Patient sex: M
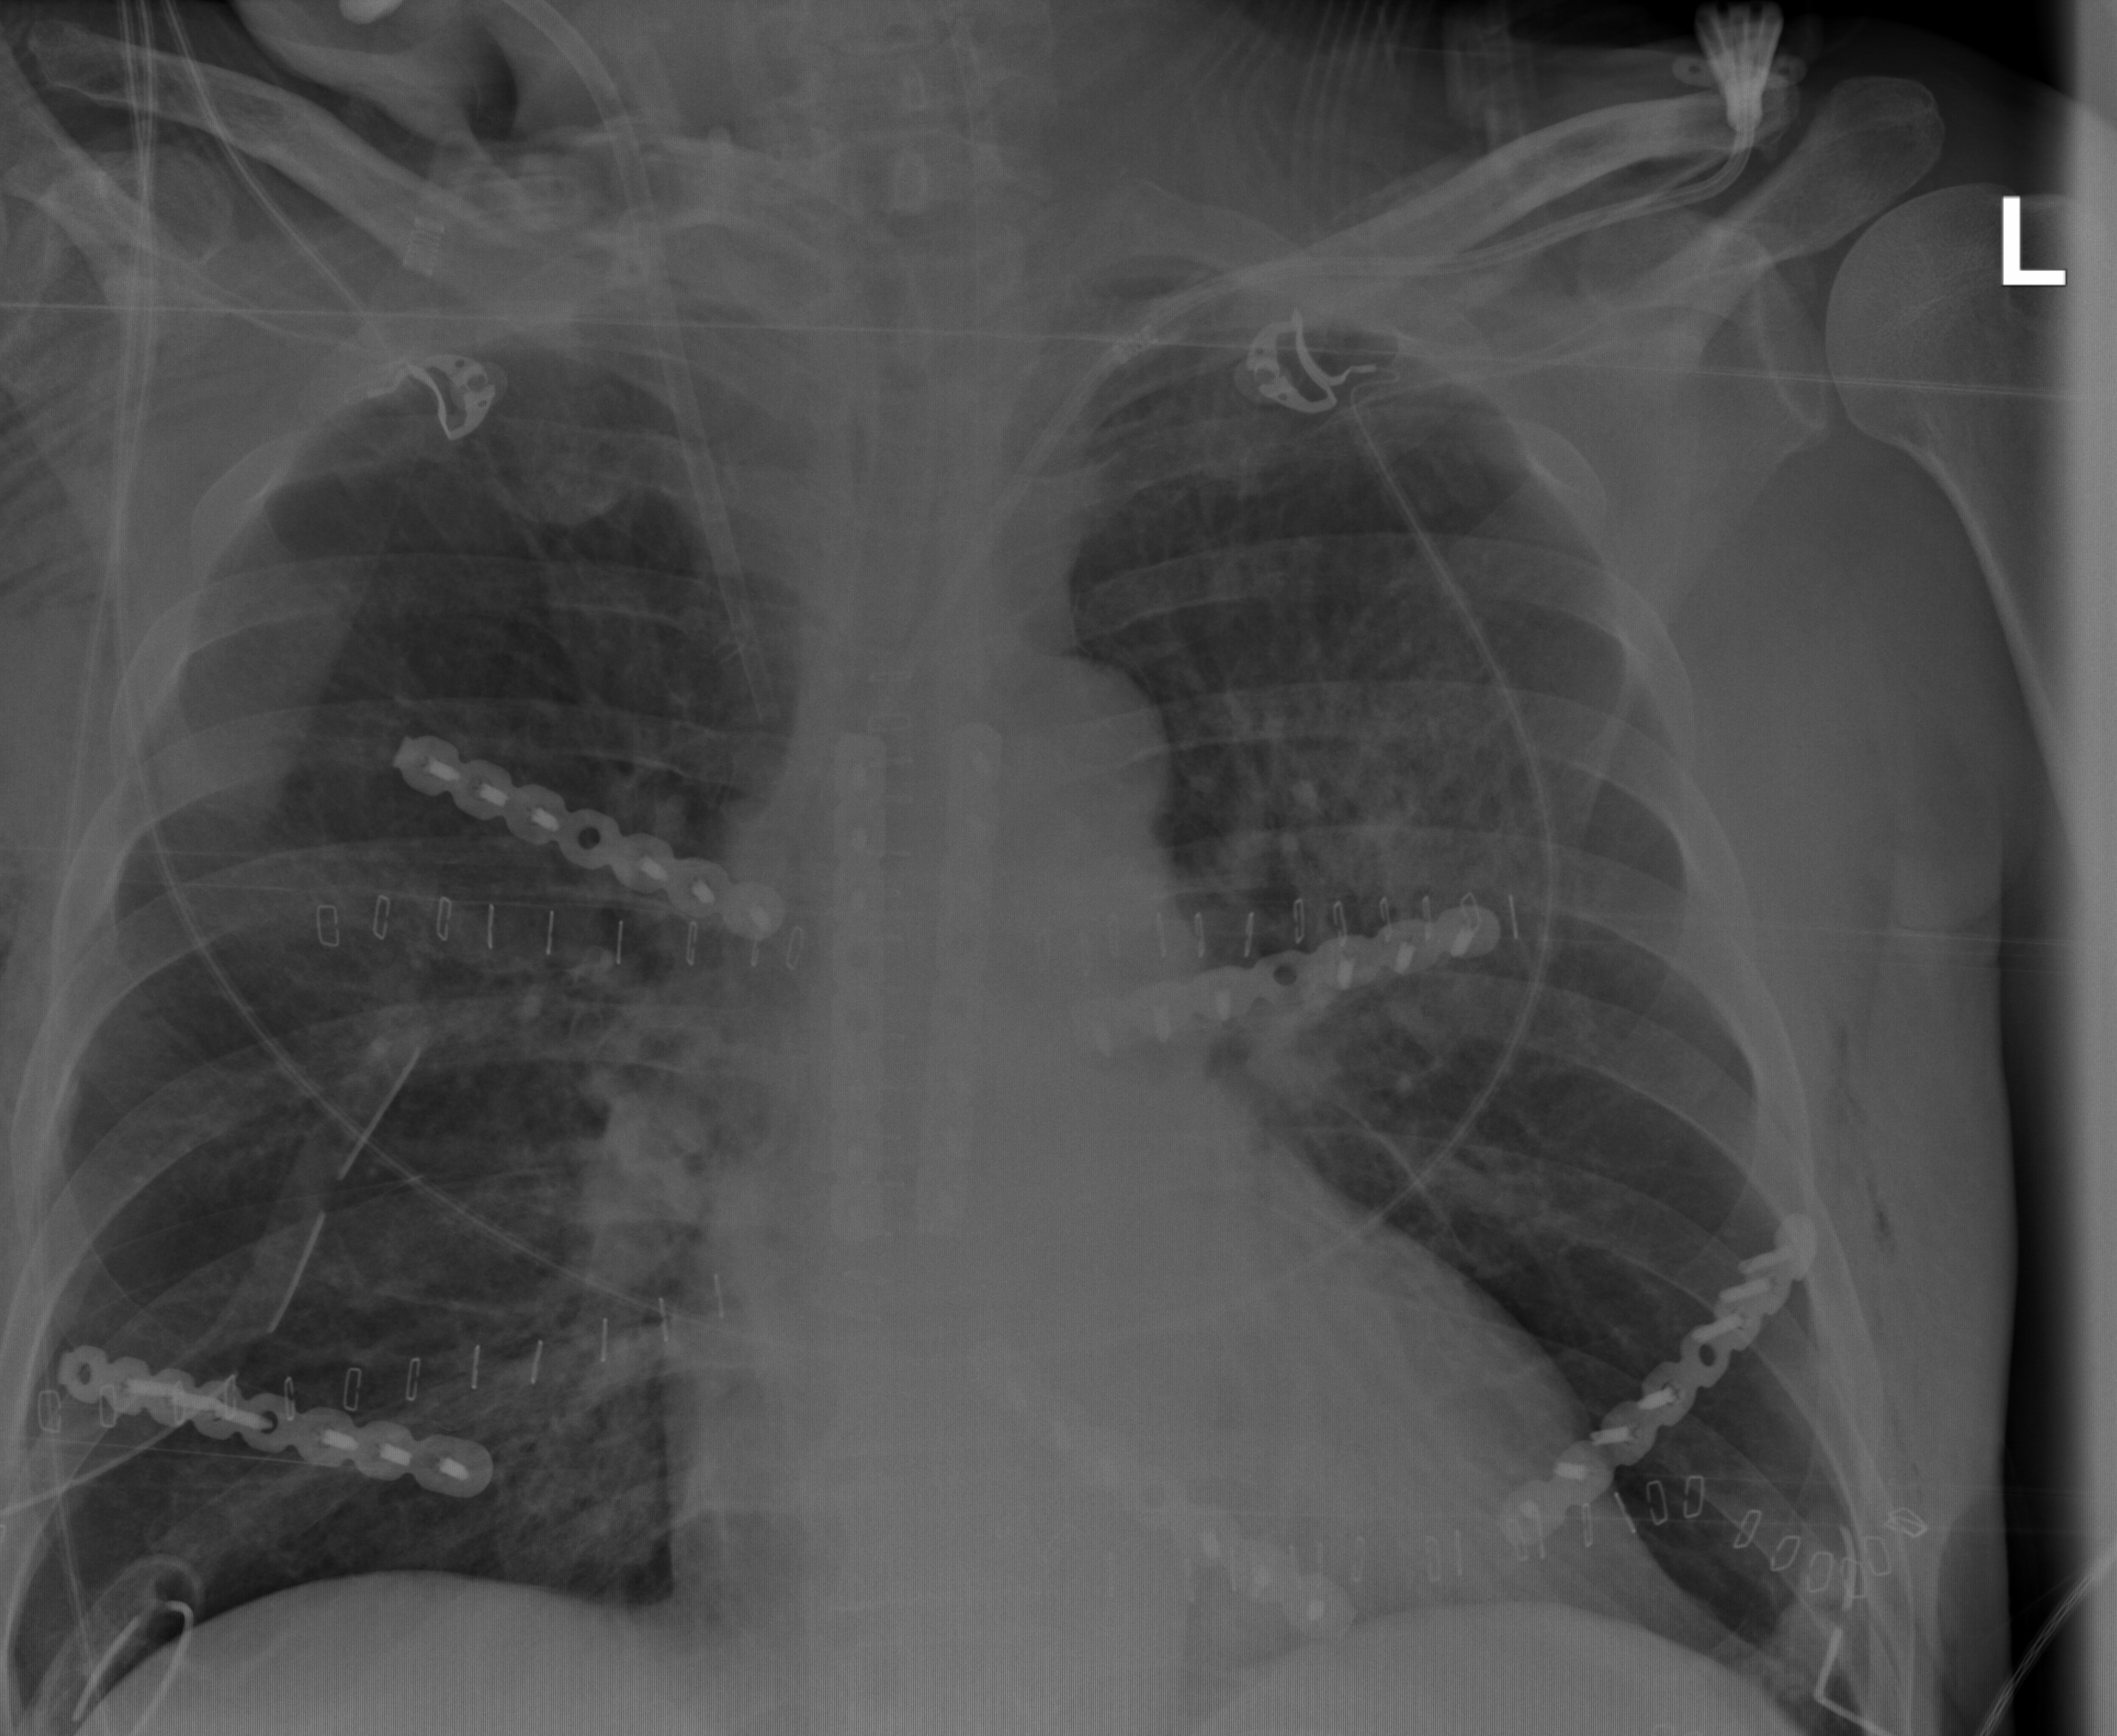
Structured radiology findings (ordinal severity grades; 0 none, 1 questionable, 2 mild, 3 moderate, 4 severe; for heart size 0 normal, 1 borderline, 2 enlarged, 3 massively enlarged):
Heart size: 2
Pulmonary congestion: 2
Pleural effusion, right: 0
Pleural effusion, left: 0
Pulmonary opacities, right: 2
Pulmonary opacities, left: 2
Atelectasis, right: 2
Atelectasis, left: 0